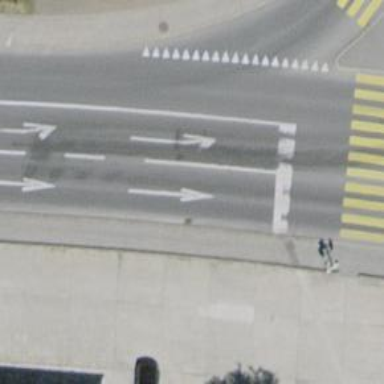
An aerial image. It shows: Tertiary road with asphalt surface and sidewalks on both sides.